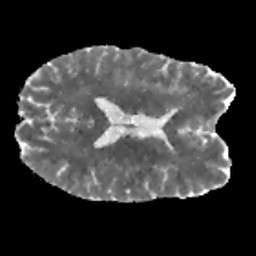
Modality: MD
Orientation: axial
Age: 46
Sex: male
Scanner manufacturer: ge
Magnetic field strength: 3 T
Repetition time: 3.335 s
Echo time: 0.0868 s